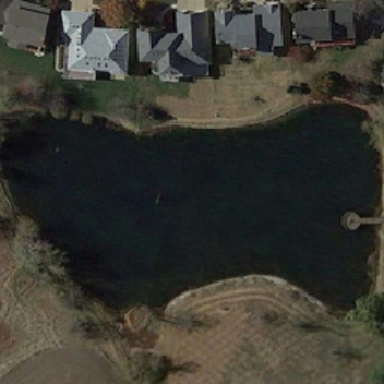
The pool in front of the house .